Interaction volume radius: 5 \u00c5
Interaction volume height: 40 \u00c5
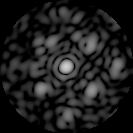
Disorder parameter: 0.4696